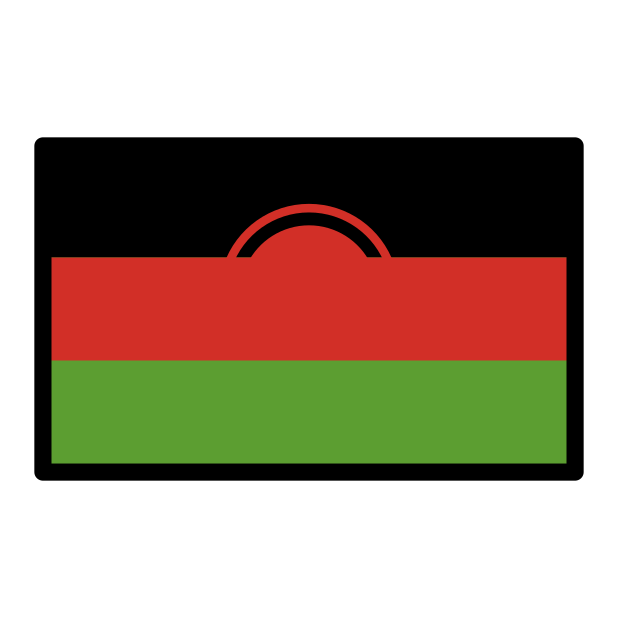
flag: Malawi